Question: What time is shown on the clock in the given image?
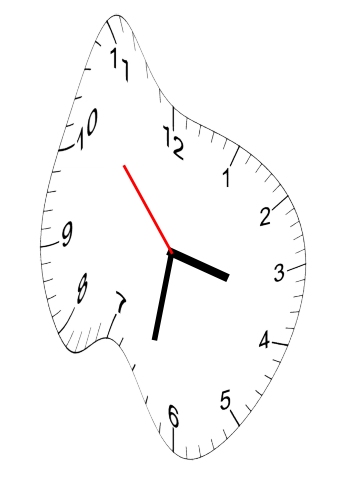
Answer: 03:31:53